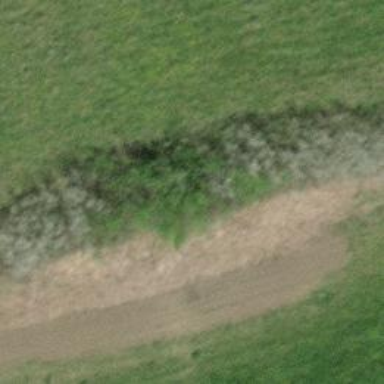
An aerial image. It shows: Area covered in scrub vegetation.